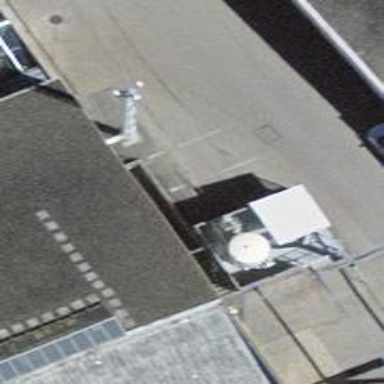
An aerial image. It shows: Man-made mast used for communication purposes.